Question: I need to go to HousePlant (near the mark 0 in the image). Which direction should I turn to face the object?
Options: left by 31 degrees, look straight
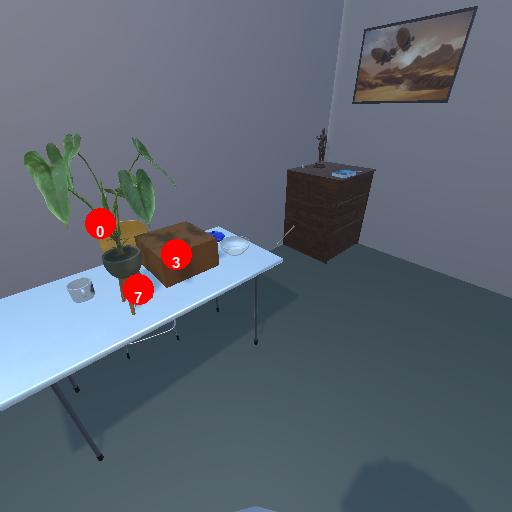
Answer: left by 31 degrees